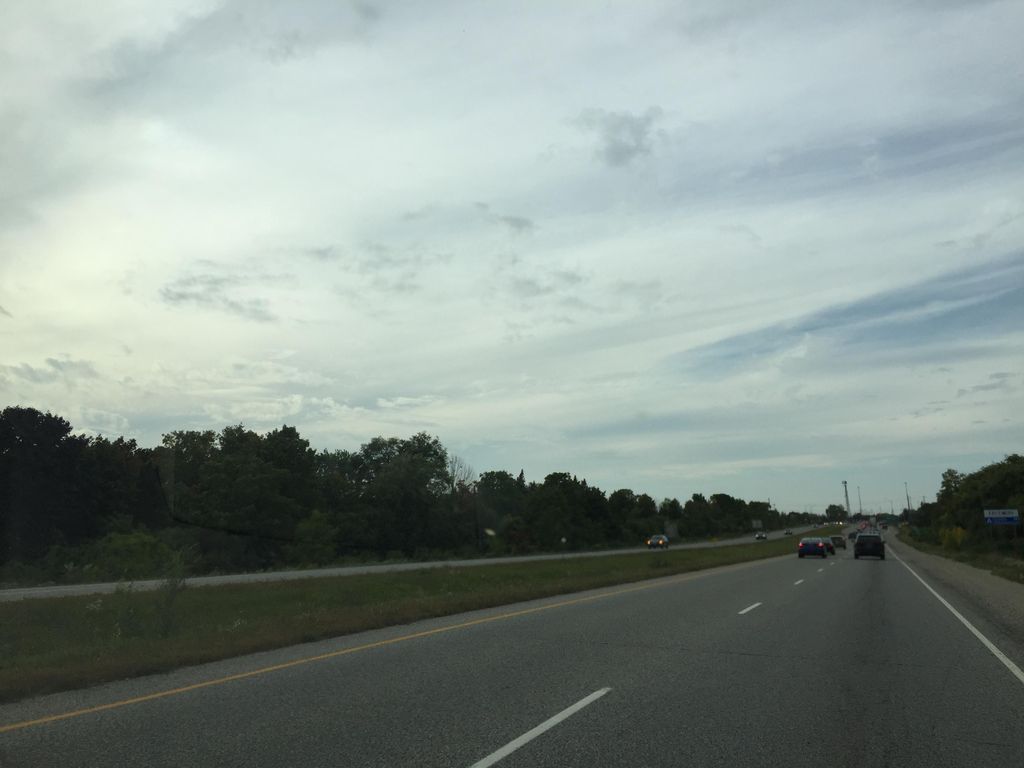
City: kitchener-waterloo